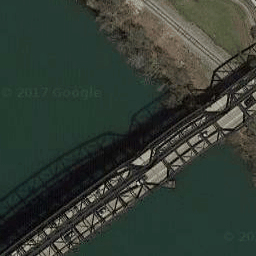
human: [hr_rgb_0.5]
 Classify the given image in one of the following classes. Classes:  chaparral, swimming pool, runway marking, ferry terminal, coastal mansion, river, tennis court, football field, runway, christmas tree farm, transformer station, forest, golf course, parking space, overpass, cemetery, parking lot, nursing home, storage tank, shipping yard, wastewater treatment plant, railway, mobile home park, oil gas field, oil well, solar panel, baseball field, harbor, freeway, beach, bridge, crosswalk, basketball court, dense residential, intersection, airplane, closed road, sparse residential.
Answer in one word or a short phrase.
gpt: bridge